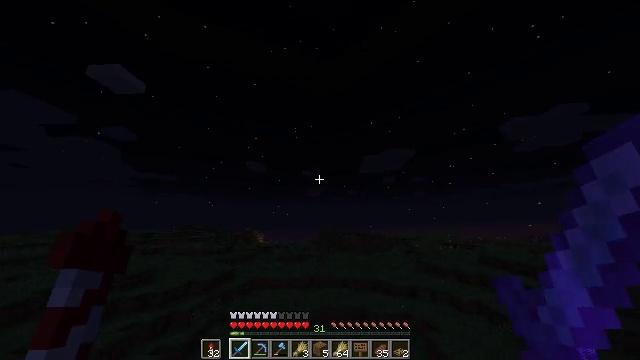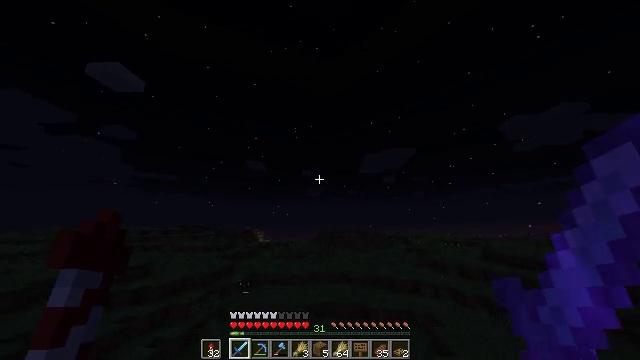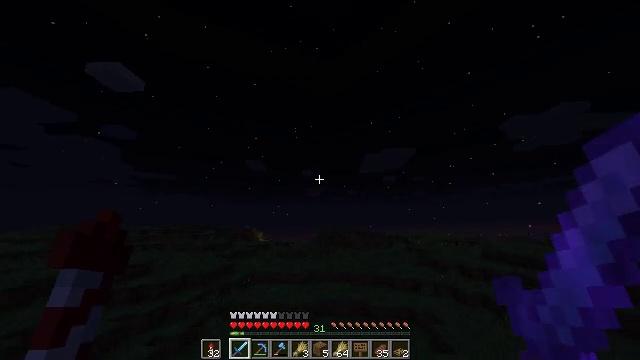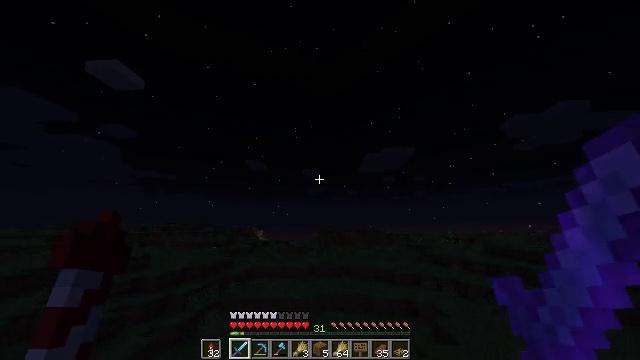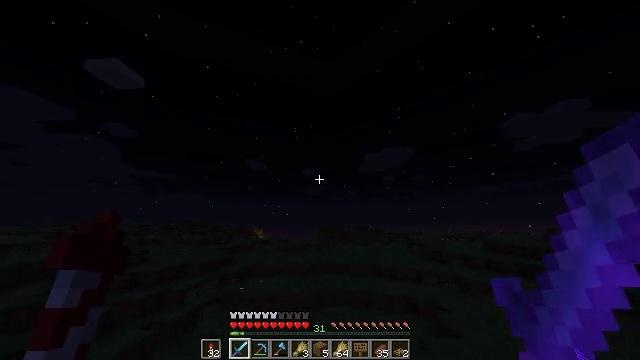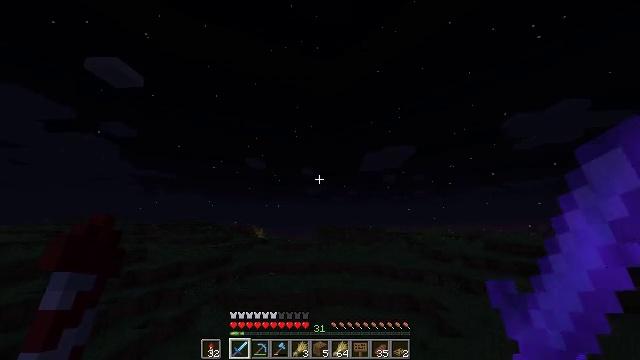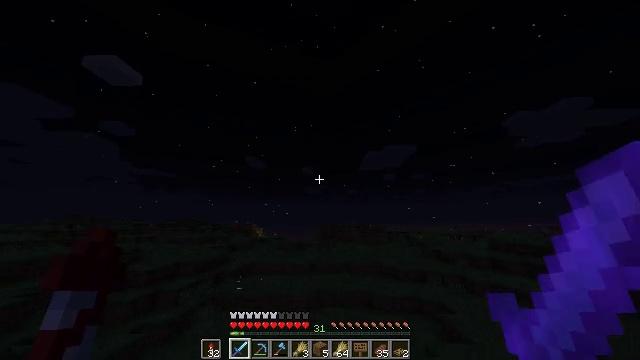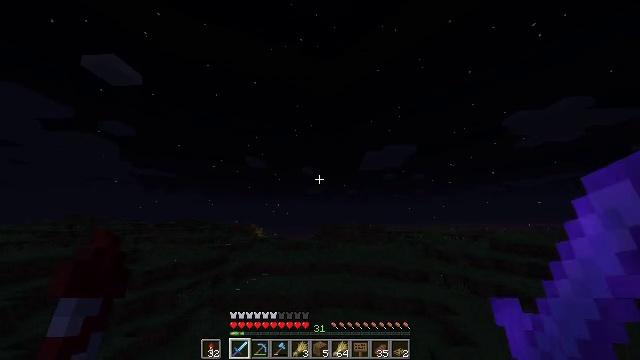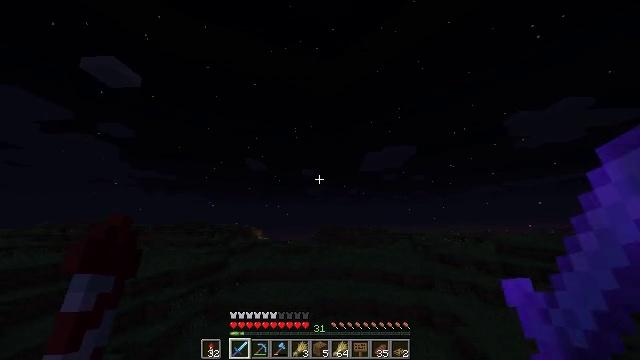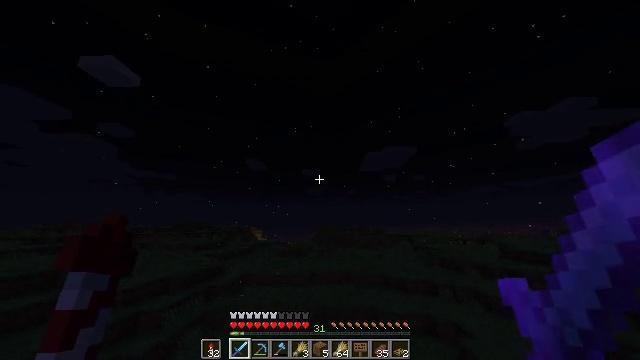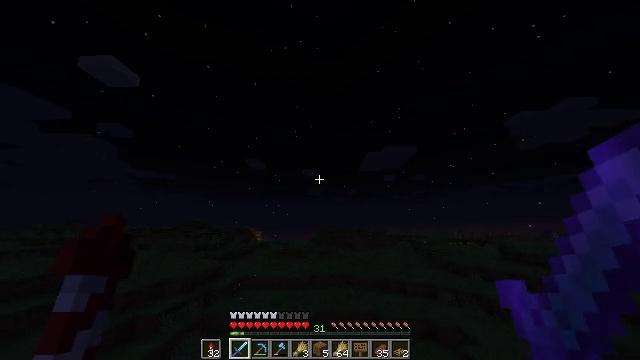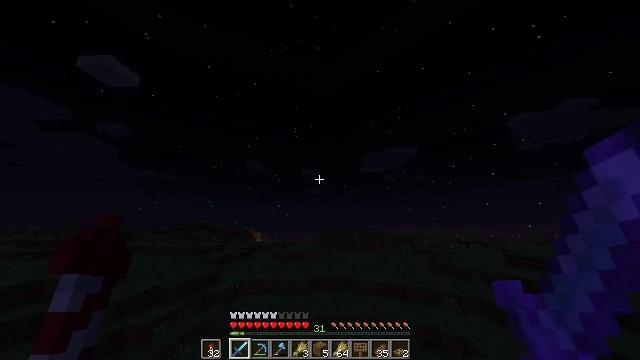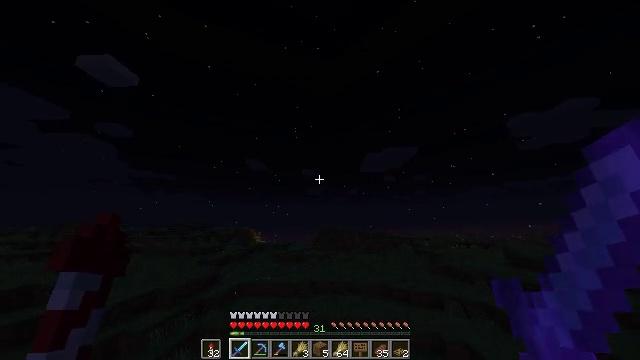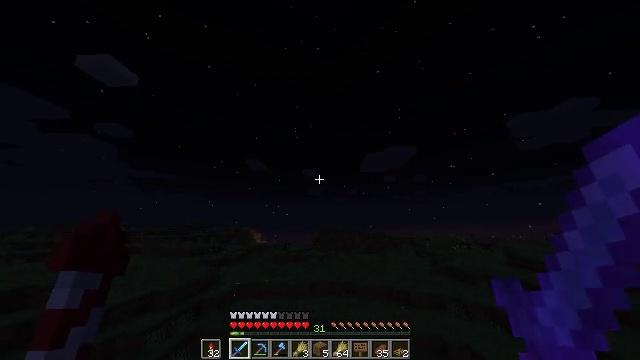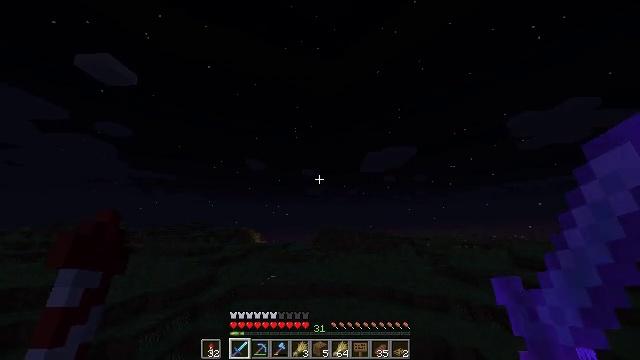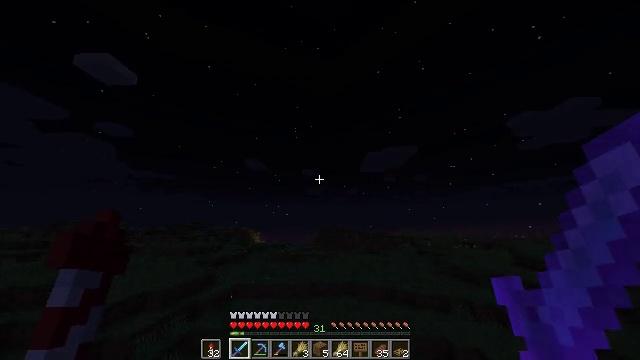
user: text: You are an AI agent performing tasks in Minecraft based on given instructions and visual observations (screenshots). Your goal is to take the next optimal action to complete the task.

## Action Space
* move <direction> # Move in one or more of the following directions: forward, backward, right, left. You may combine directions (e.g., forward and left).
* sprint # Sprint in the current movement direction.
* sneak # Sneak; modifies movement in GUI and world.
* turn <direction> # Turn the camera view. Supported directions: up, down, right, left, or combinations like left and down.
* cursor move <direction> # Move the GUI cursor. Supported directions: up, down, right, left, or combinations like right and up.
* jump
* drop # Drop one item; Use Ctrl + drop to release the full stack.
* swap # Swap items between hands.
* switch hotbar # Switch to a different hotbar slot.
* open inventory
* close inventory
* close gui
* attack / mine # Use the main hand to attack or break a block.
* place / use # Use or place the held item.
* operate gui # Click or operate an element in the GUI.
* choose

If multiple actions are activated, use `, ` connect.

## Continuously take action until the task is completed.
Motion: motion action
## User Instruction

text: Mine the red bed from the ground.
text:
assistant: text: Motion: move forward, sprint
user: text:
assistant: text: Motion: move forward, sprint
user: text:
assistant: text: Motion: move forward, sprint
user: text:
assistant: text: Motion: move forward, sprint
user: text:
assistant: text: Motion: move forward, sprint
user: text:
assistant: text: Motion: move forward, sprint
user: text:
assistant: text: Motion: move forward, sprint
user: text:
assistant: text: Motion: move forward, sprint, jump
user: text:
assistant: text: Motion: move forward, sprint, jump
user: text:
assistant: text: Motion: move forward, sprint, jump
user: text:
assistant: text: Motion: move forward, sprint, jump
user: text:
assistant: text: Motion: move forward, sprint, jump
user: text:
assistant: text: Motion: move forward, sprint, jump
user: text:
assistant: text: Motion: move forward, sprint, jump
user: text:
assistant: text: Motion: move forward, sprint, jump
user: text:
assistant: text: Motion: move forward, sprint
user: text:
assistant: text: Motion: move forward, sprint, close inventory
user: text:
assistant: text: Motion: move forward, sprint, close inventory
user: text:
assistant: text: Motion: move forward, sprint, open gui
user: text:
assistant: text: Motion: move forward, sprint
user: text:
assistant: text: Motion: move forward, sprint
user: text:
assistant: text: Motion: no_op
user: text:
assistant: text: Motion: no_op
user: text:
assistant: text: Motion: no_op
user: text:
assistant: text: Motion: close gui
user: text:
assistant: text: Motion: no_op
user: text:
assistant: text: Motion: move forward
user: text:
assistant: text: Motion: move forward, sprint
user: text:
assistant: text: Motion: move forward, sprint
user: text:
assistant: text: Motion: move forward, sprint